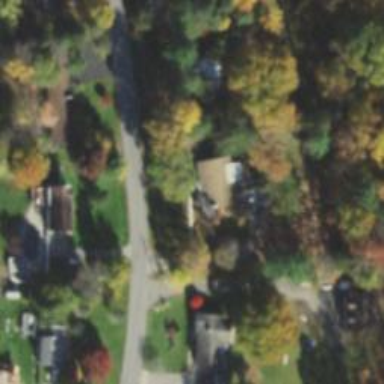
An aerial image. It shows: Driveway leading to service road.